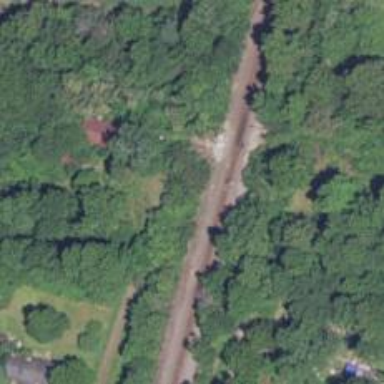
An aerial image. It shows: Railway track.